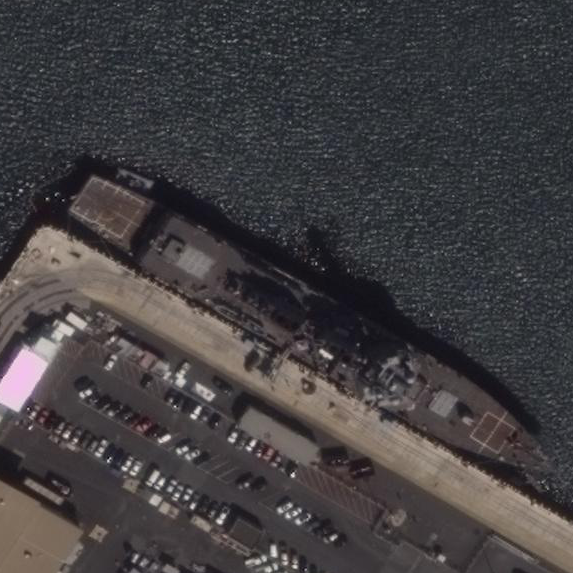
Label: Arleigh_Burke-class_destroyer